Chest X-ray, PA view. Patient: 48 years old, sex F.
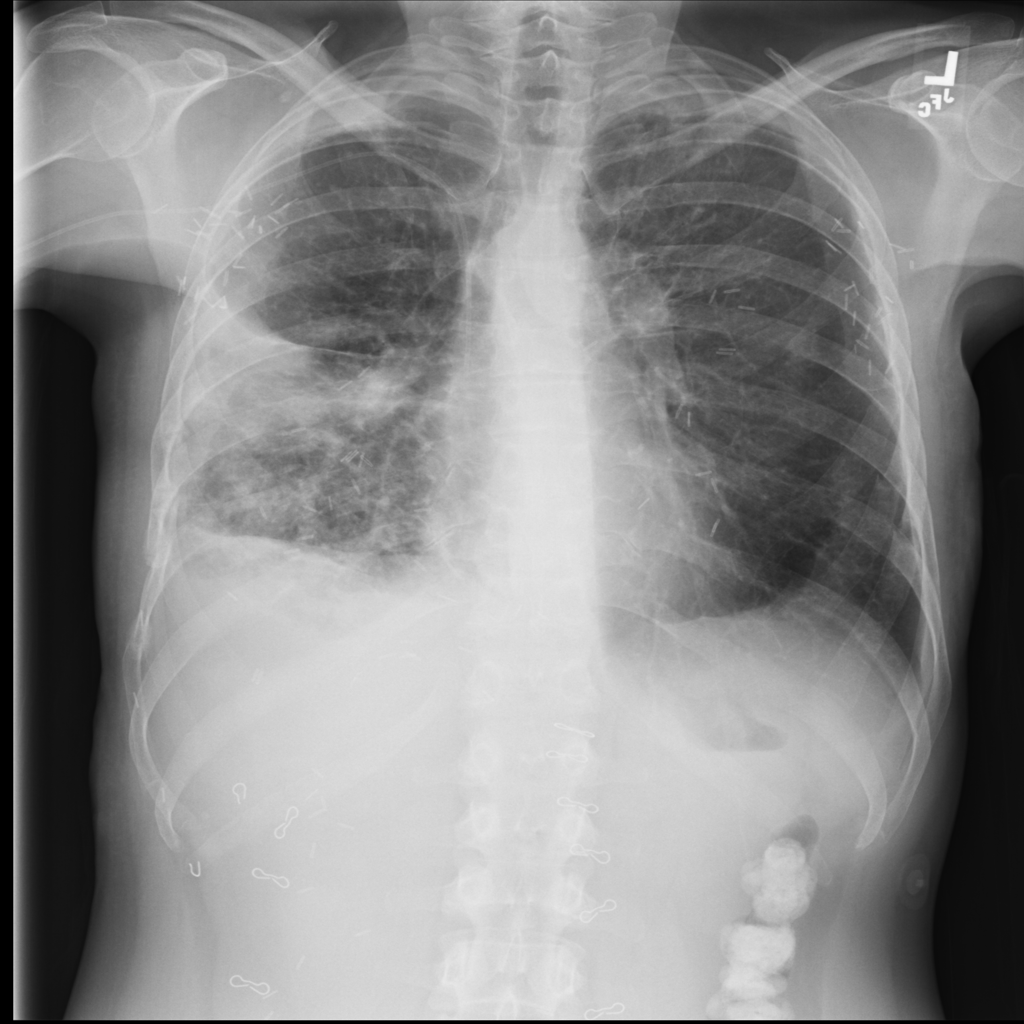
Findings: Effusion, Infiltration